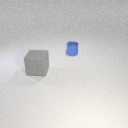
large gray rubber cube to the left of small blue metal cylinder